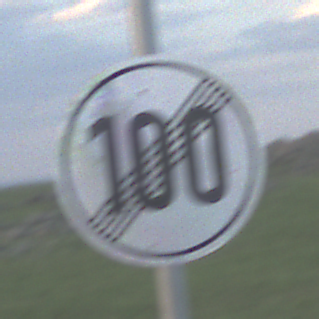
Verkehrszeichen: EndeGeschwindigkeit100
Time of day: SunriseSunset
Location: Outdoor (Nature)
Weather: PartlyCloudy
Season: NotSpecified
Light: Natural